Question: Everytime I build I get the below error. I'm new to cordova in Visual Studio. I actually tried installing for VS2013 first. I downloaded VS 2015 RC community and I'm trying to get the project started. However I'm getting the below message.
Attempt 1: I tried going into options>VS tools for Cordova> and clearing the cache.
Attempt 2: I've verified that have the correct path to Android SDK.
Attempt 3: I've download Android Studio thinking that it make magically load secret files for Android that I don't have.
All three failed! Help!

EDIT: I downloaded the Android Stand-alone SDK Tools and payed close attention to the path they were installing in. I notice that these were installing in the AppData folder on my machine and not the C:\Program Files x86....android sdk folder. I referenced this new folder and it seems to be working.
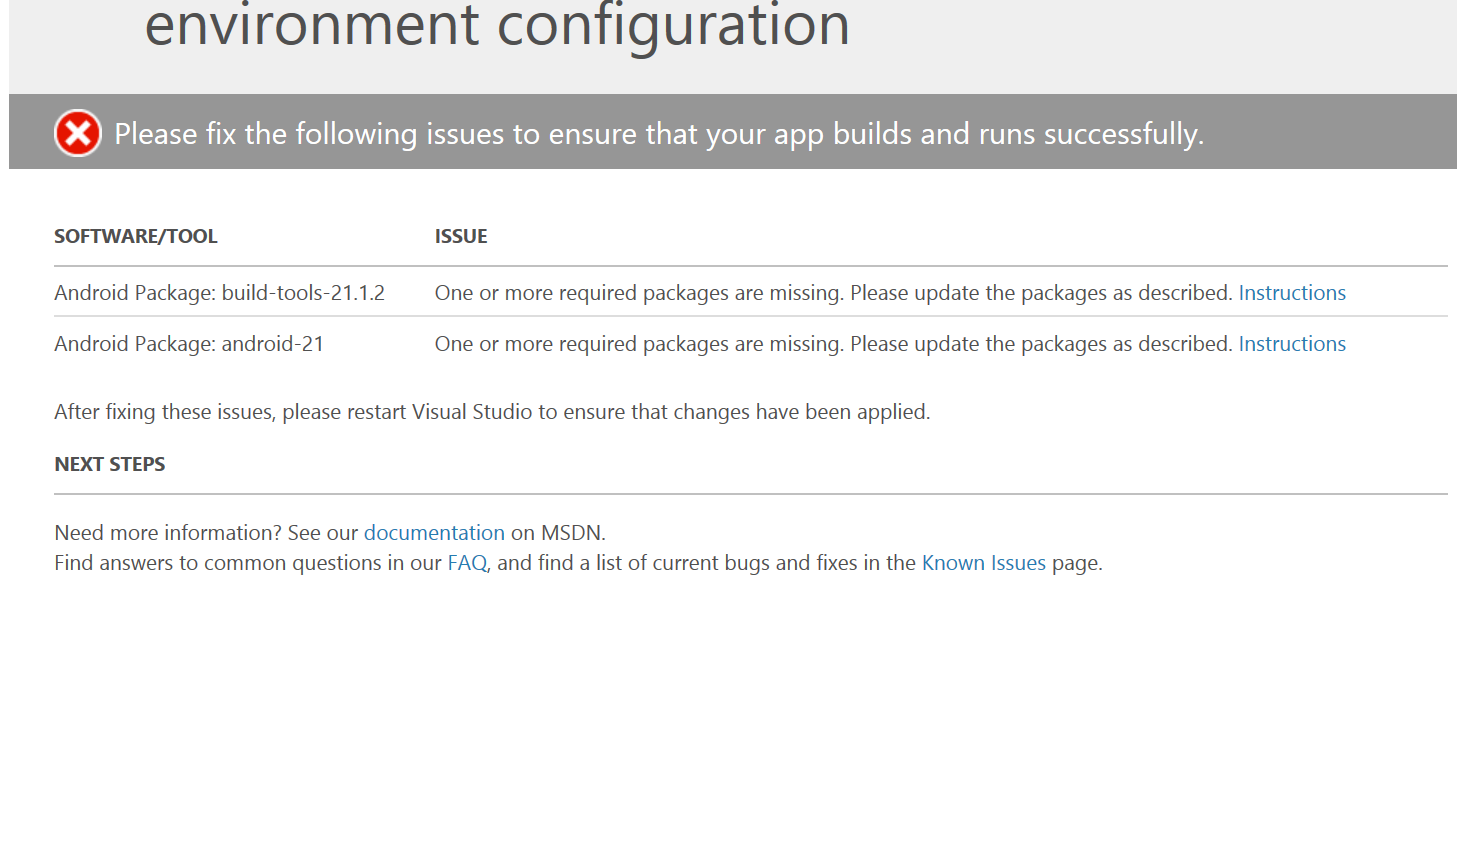
Answer: Note that these are warnings, not specific build errors. These messages are telling you that you have not installed some specific Android SDK components (not necessarily the Android SDK manager or tools as a whole which is what the link on the Android site gives you). In particular, you need updated build tools and the Android API level 21 SDK. If you have a more recent version of the build tools you are probably fine but missing the specific Android SDK mentioned can cause builds to fail. Each version of Cordova has different SDK version requirements. (4.3.0 uses 21 while 5.0.0 uses 22.)
To install, open the Android SDK manager (which should be in your start menu if you allowed VS to install the SDK for you or <URL>.
Then, be sure the following are then checked and click install:
First the build tools version:

Then at least the "SDK Platform" for API level 21. You can also check the entire category if you want access to emulator images. Also note that, despite the name that appears in the SDK manager, a given SDK allows you to target a wide variety of devices. The version like "5.0.1" simply tells you that the SDK enables you to optionally use APIs available up to that version of Android in your native code.